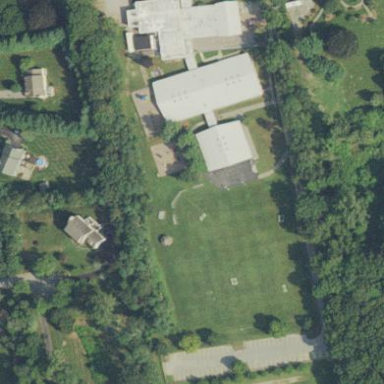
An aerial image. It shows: Grass pitch designated for multiple sports like softball and soccer.